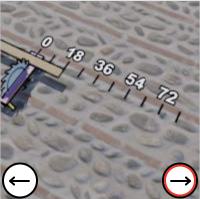
Task: length
Answer: 18
First scale value: 18.0